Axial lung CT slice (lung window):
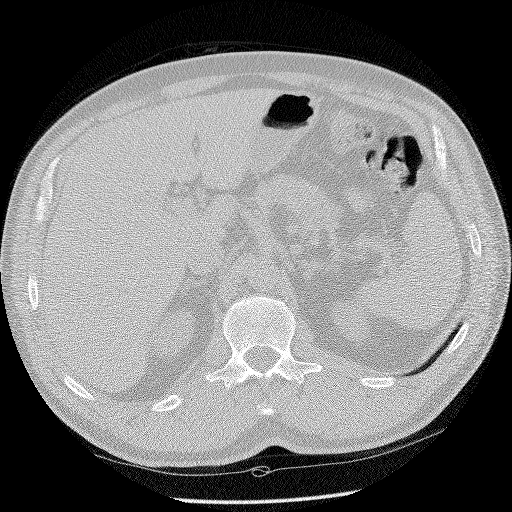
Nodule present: no